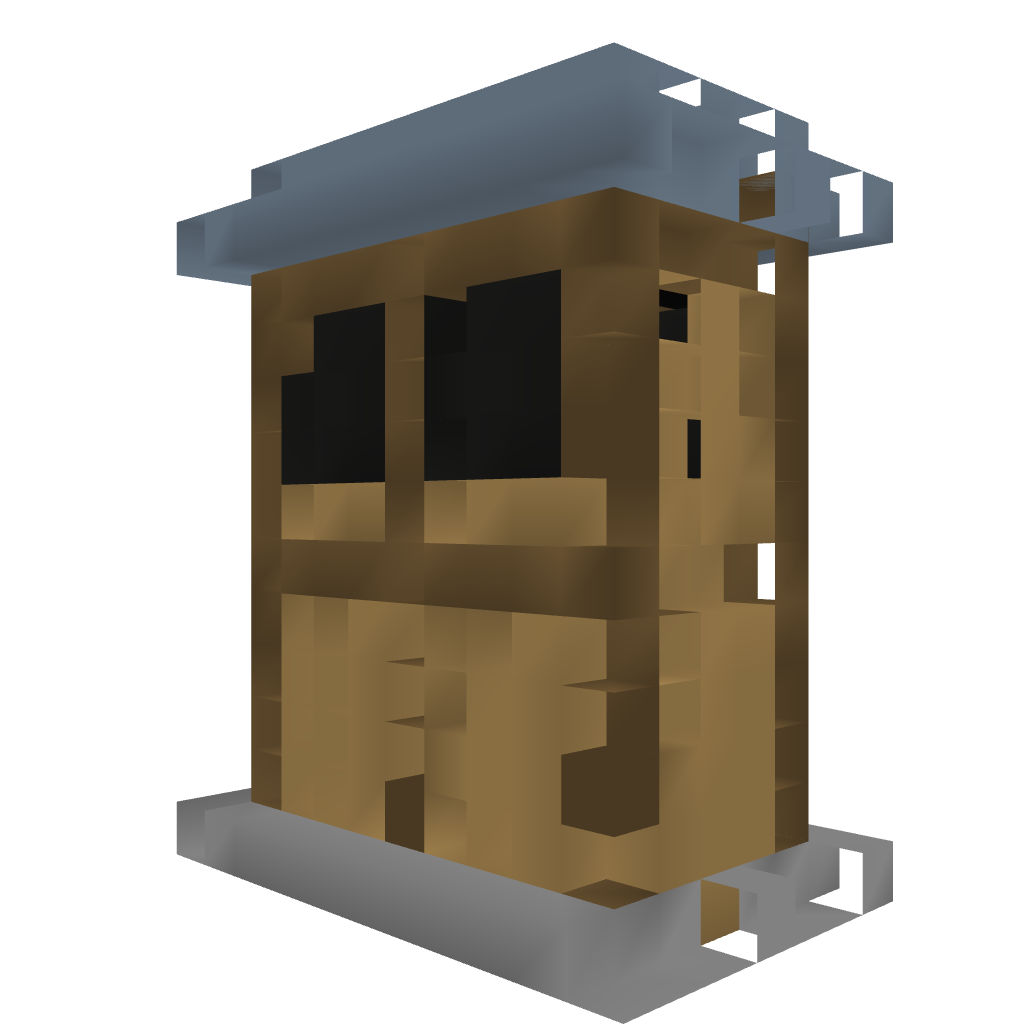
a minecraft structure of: CrafterHouse